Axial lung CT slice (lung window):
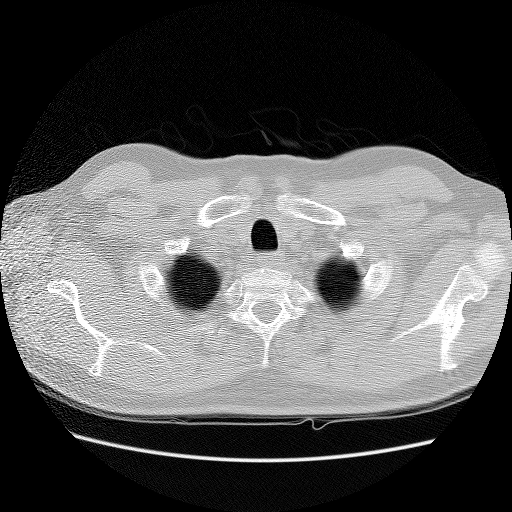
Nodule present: no